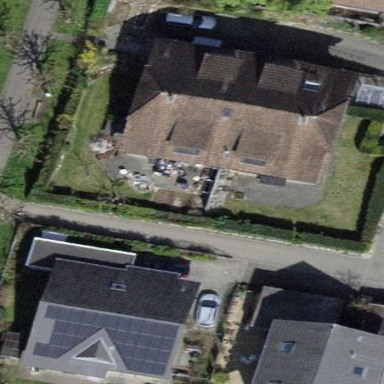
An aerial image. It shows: Building with tile roof.